高一 · 组合数学
有 3 个兴趣小组, 甲、乙两位同学各自参加其中一个小组, 每位同学参加各个小组的可能性相同, 则这两位同学参加同一个兴趣小组的概率为
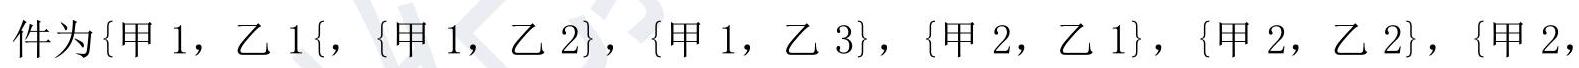
A. $\frac{1}{3}$
B. $\frac{1}{2}$
C. $\frac{2}{3}$
D. $\frac{3}{4}$
答案: A
解析: 记 3 个兴趣小组分别为 $1,2,3$ ，如甲参加 1 组记为 “甲 1 ”, 则所有基本事

乙 3$\}$, \{甲 $3, 乙 1\}$, \{甲 $3, 乙 2\}$, \{甲 $3, 乙 3\}$, 共 9 个. 记事件 A 为 “甲、乙两位同学参加同一个兴趣小组”, 事件 A 包含 $\{$ 甲 $1, 乙 1\}$, $\{$ 甲 $2, 乙 2\},\{$ 甲 $3, 乙 3\}$, 共 3 个基本事件. 因此 $\mathrm{P}(\mathrm{A})=\frac{3}{9}=\frac{1}{3}$